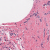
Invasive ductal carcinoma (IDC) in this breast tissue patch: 0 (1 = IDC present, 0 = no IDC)